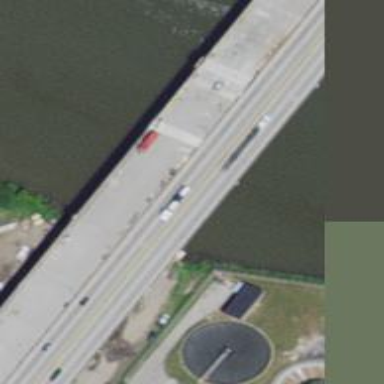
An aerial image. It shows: Man-made bridge.